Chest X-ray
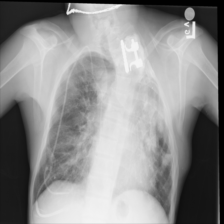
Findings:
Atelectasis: negative
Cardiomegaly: negative
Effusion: negative
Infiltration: positive
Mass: positive
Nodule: negative
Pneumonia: negative
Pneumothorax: negative
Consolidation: negative
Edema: negative
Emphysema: negative
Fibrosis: negative
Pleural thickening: negative
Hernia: negative